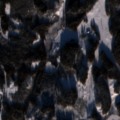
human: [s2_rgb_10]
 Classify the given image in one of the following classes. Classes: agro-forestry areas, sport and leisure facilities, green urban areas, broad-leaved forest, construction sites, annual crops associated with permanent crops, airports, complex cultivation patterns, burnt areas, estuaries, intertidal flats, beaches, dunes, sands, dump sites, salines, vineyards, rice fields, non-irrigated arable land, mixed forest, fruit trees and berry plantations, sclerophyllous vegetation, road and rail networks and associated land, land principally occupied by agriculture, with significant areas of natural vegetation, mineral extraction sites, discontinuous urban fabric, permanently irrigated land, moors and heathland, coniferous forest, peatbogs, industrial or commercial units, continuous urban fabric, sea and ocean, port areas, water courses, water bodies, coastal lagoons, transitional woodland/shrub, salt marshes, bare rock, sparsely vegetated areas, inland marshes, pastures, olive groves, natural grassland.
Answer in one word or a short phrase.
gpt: land principally occupied by agriculture, with significant areas of natural vegetation, coniferous forest, mixed forest, transitional woodland/shrub